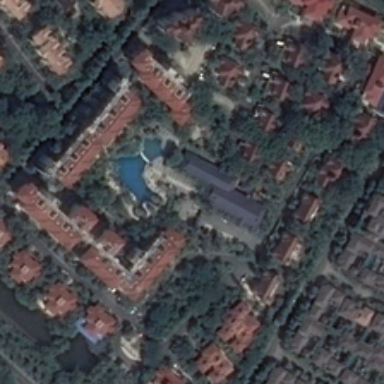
Many red buildings and green trees are around a small pond in a resort .